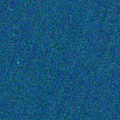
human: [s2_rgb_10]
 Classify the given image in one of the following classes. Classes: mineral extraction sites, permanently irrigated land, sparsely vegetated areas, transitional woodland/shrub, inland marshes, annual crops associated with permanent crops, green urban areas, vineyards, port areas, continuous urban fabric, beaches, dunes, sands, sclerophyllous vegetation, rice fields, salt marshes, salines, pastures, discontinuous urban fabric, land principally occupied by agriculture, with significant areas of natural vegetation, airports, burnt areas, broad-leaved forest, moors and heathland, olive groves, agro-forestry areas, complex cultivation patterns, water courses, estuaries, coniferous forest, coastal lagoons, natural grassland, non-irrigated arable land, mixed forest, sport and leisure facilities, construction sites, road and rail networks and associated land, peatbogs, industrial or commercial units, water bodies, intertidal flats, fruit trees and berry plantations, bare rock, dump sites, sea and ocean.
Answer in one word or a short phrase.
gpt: sea and ocean